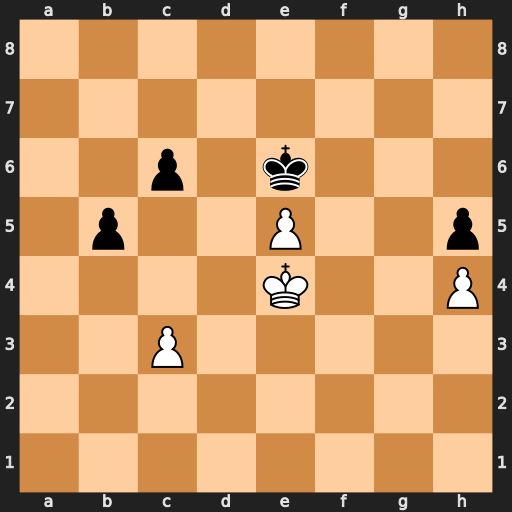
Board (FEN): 8/8/2p1k3/1p2P2p/4K2P/2P5/8/8
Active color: w
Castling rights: -
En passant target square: -
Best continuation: Kd4 Kf5 Kc5 Kxe5 Kxc6 Kf4 Kxb5